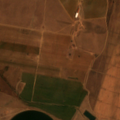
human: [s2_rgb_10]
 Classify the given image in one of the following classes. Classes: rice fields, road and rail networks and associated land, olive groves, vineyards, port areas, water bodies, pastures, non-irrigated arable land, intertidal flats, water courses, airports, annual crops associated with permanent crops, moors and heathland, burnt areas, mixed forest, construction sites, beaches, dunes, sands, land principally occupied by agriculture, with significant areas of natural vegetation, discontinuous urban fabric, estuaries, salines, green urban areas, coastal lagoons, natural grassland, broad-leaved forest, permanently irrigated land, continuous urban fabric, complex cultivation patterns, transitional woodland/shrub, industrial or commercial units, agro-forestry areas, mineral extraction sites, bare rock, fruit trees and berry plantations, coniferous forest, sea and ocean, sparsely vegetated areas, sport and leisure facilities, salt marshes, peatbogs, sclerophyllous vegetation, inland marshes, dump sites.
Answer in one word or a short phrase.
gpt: permanently irrigated land, vineyards, pastures